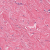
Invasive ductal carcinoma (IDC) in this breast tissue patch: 0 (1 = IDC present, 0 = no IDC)